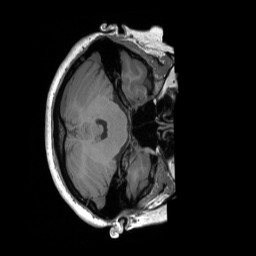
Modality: T1w
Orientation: axial
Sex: female
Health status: ill
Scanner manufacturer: siemens
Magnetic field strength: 3 T
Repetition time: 1.66 s
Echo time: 0.00254 s